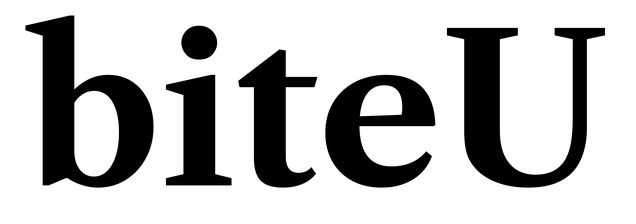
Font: LibreCaslonText_Bold